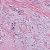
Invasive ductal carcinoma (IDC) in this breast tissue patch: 1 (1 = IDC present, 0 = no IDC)